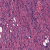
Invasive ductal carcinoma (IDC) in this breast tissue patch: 0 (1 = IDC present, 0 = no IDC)